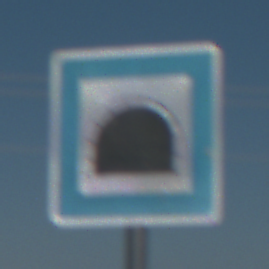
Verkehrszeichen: Tunnel
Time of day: MorningAfternoon
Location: Outdoor (Special)
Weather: Clear
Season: NotSpecified
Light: Natural